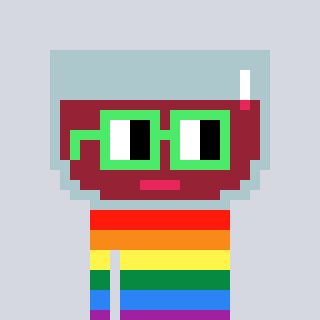
a pixel art character with square light green glasses, a wine-shaped head and a orange-colored body on a cool background